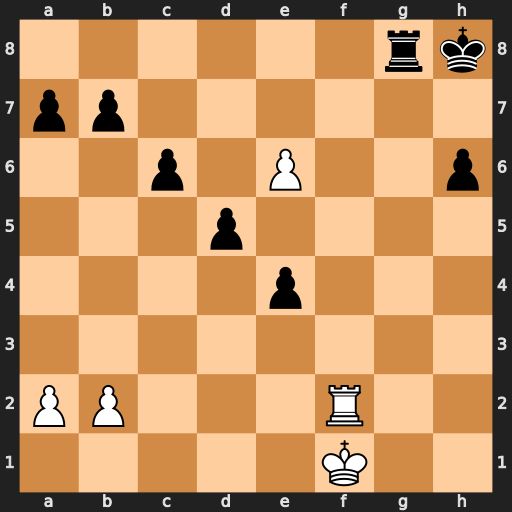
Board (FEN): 6rk/pp6/2p1P2p/3p4/4p3/8/PP3R2/5K2
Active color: w
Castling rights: -
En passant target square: -
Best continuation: e7 Kg7 Rg2+ Kf6 Rxg8